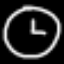
Label: clock